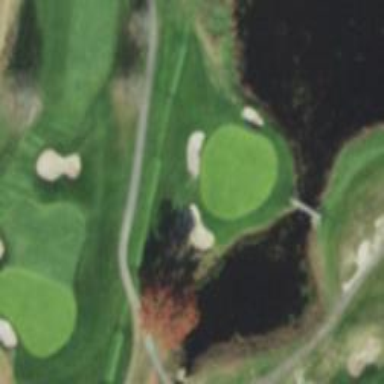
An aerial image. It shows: View of golf hole.